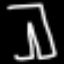
Label: pants